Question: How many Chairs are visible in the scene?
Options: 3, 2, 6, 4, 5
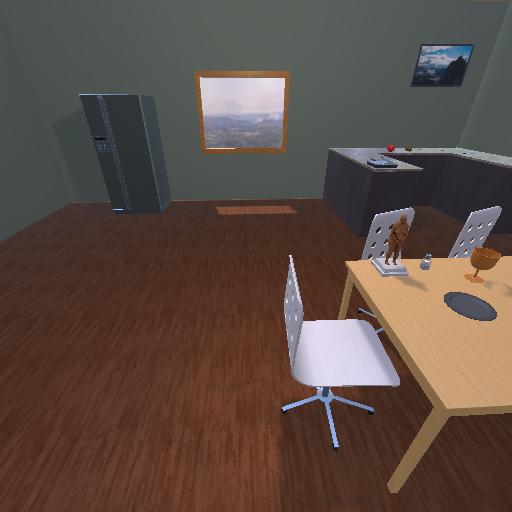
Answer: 3